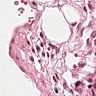
Metastatic tissue present: no